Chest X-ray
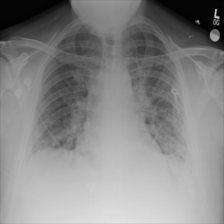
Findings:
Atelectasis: negative
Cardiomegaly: negative
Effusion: negative
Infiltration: positive
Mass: negative
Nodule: positive
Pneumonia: negative
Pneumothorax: negative
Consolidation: negative
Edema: negative
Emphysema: negative
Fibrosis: negative
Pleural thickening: negative
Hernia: negative